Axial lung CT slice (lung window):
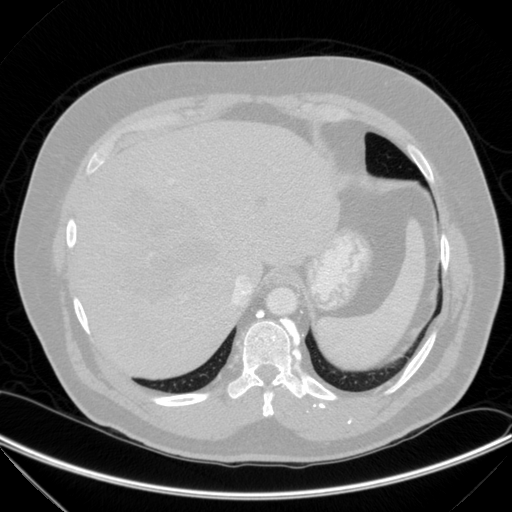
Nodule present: no